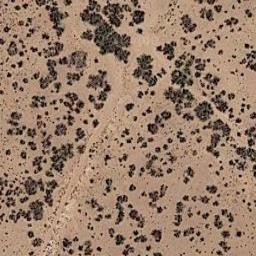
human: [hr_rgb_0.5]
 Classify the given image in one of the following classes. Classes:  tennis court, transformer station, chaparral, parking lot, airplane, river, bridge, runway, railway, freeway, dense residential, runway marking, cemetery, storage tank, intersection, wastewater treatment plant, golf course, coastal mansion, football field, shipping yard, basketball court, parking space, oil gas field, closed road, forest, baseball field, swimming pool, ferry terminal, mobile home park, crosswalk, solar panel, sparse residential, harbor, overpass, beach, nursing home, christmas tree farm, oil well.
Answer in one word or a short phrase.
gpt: chaparral